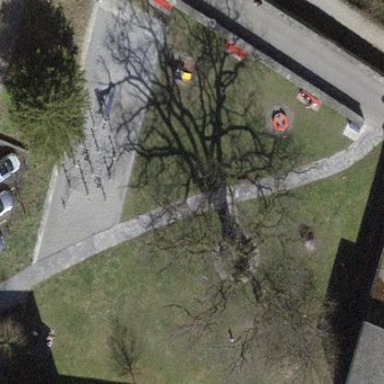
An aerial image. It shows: Playground area for leisure land.